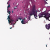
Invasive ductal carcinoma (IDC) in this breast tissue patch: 0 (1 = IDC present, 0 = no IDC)